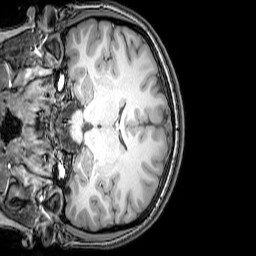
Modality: T1w
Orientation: coronal
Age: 22
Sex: female
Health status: healthy
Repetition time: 0.081 s
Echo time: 0.037 s